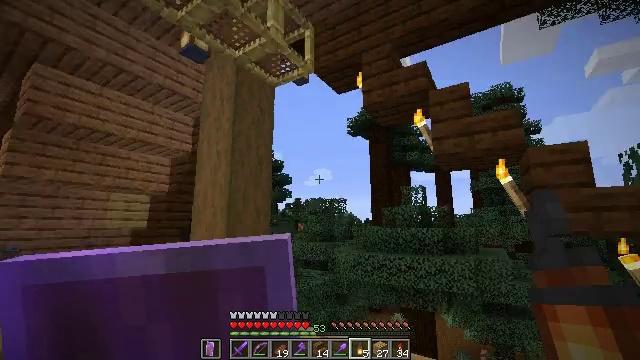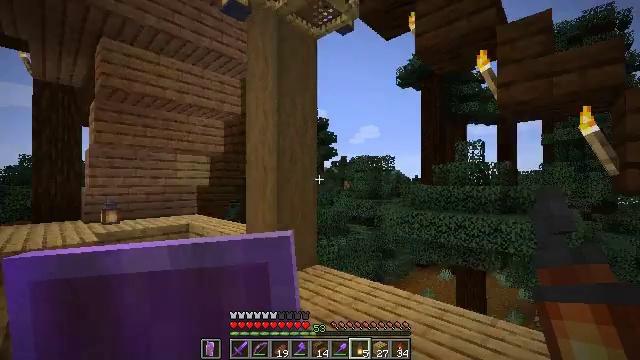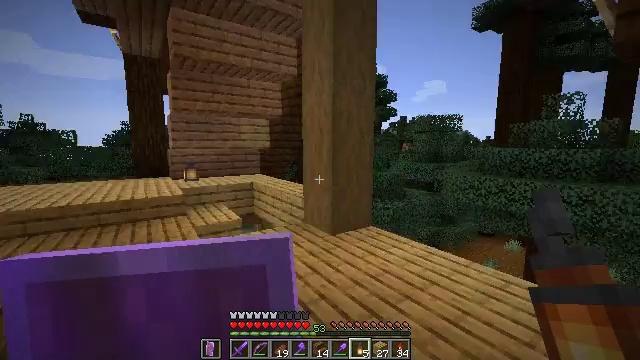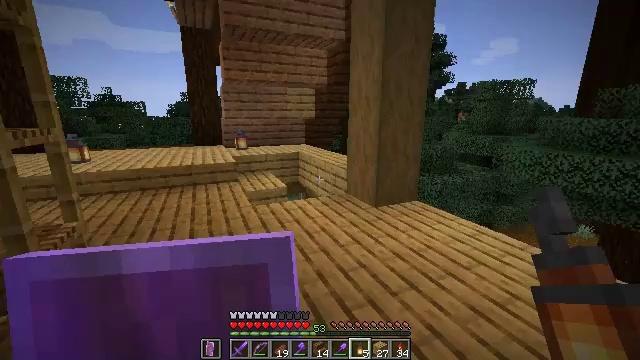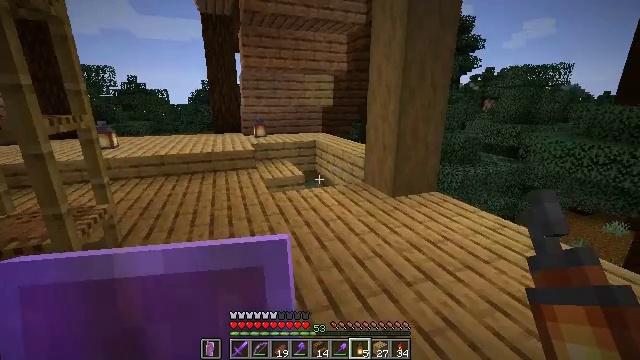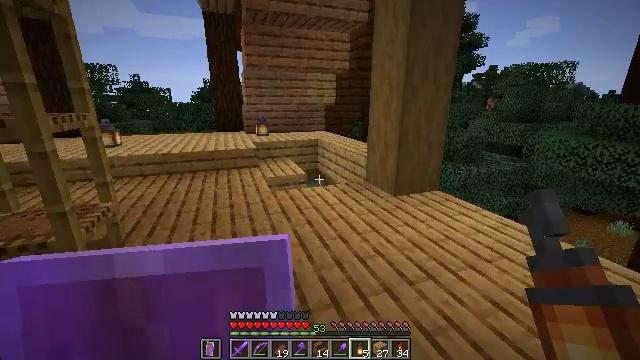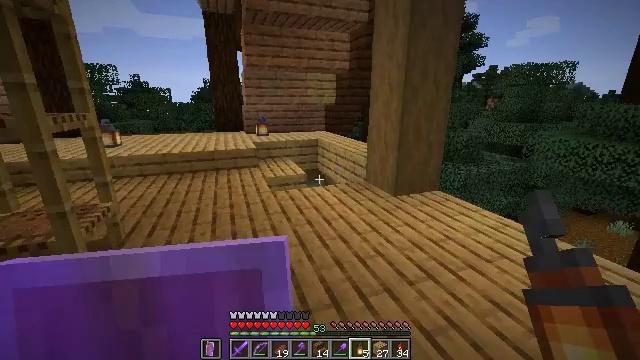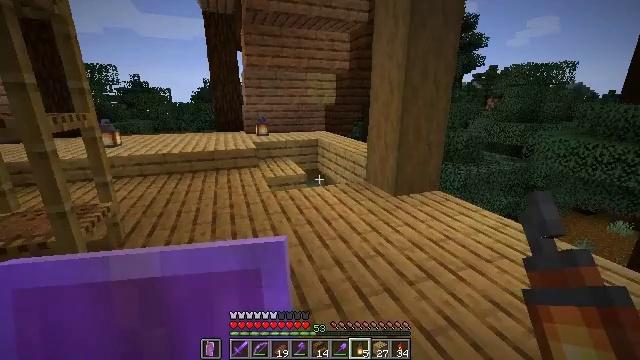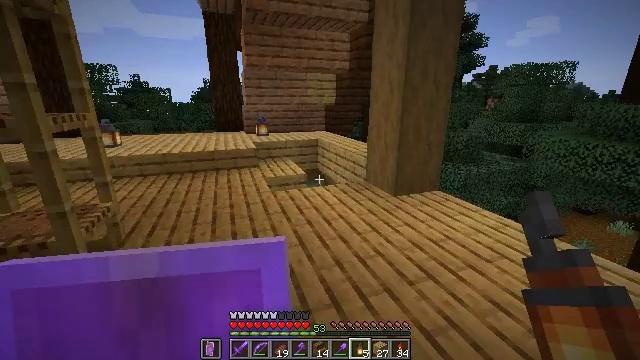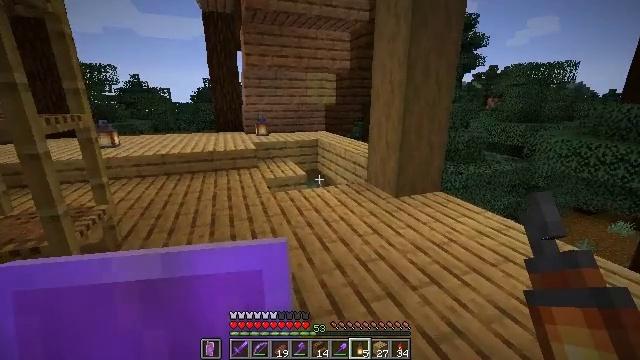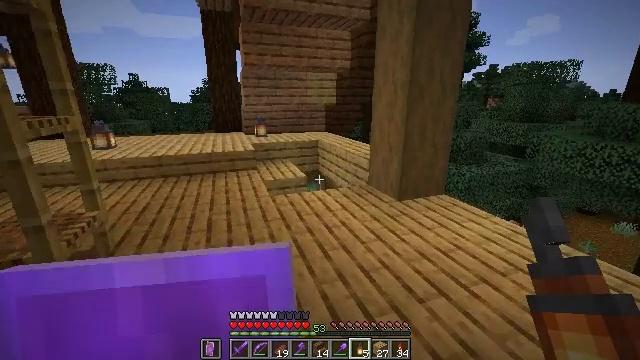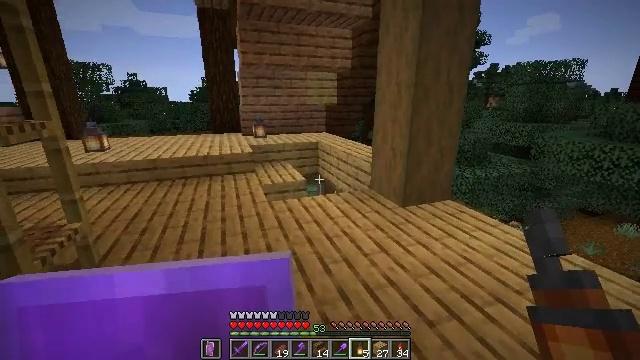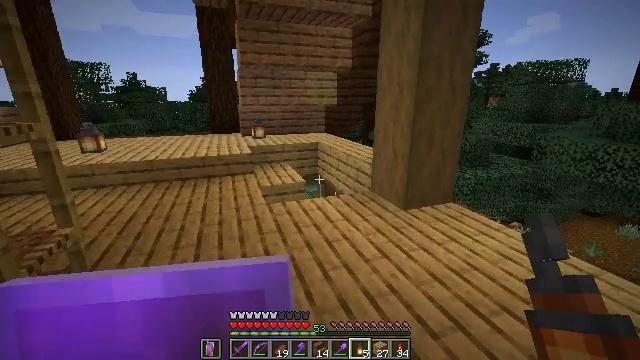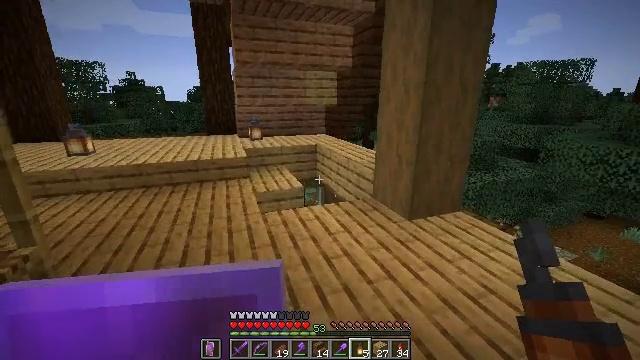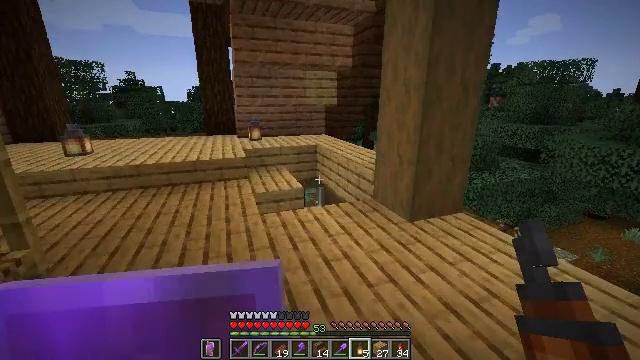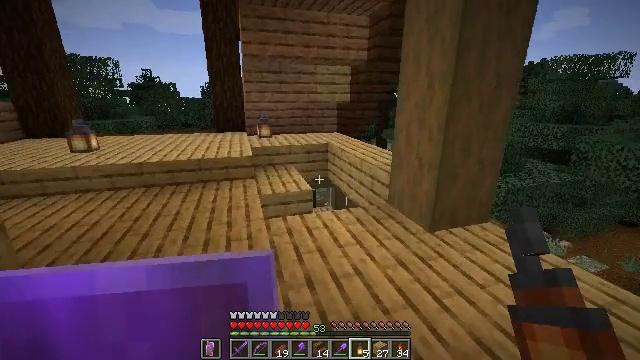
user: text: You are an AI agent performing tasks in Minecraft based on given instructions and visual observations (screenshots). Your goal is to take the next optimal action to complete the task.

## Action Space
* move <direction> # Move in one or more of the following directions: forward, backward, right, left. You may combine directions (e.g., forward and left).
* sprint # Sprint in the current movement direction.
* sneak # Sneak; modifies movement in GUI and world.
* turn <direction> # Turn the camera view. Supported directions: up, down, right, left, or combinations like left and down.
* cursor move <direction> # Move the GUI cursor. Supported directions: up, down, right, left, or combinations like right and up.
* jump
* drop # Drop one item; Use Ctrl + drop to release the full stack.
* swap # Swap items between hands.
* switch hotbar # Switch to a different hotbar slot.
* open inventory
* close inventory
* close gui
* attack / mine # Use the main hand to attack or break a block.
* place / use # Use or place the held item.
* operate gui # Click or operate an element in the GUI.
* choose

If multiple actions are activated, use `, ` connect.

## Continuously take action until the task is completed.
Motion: motion action
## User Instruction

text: Recycle the crafting table.
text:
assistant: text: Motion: turn left and down
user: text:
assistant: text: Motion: turn left and down
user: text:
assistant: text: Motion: turn left and down
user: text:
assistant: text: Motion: turn left and down
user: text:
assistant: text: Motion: no_op
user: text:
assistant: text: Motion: no_op
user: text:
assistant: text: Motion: no_op
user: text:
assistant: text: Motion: no_op
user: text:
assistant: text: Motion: move forward
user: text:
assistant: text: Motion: move forward
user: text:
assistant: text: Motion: move forward
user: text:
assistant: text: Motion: move forward
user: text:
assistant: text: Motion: move forward
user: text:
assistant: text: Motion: move forward
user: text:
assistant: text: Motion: move forward, turn left
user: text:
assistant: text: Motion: move forward, turn left and down
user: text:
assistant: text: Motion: move forward, turn left and down
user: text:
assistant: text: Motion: move forward, turn left and down
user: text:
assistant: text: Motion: move forward
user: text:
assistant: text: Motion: move forward
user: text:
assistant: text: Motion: move forward
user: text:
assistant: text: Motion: move forward
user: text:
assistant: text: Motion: move forward
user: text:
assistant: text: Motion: no_op
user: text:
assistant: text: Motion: move left
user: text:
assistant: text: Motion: move left
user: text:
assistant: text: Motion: move left
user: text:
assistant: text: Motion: move left
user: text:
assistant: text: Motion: move left, turn right
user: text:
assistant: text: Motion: move left, turn right and down